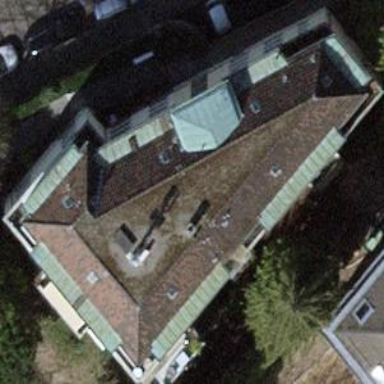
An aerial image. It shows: Building with hipped roof shape.